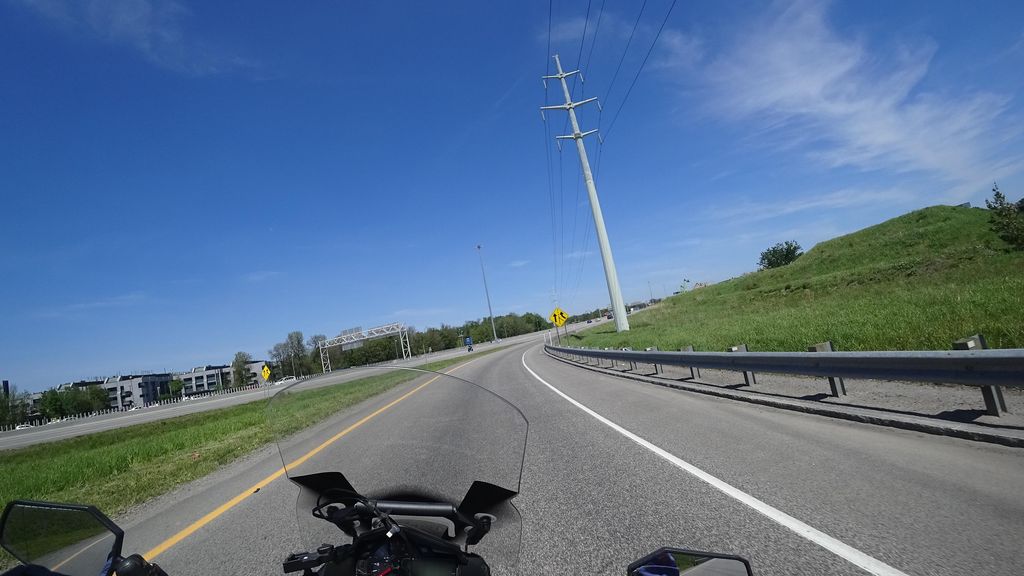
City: quebec_city